Aerial crown-view tile of a tropical tree (Barro Colorado Island, Panama), acquired 20240716:
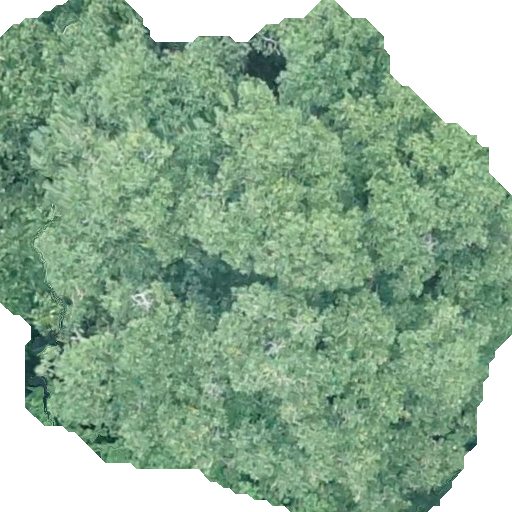
Species: Ficus obtusifolia
GBIF accepted scientific name: Ficus obtusifolia
Crown area: 353.113 m²